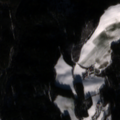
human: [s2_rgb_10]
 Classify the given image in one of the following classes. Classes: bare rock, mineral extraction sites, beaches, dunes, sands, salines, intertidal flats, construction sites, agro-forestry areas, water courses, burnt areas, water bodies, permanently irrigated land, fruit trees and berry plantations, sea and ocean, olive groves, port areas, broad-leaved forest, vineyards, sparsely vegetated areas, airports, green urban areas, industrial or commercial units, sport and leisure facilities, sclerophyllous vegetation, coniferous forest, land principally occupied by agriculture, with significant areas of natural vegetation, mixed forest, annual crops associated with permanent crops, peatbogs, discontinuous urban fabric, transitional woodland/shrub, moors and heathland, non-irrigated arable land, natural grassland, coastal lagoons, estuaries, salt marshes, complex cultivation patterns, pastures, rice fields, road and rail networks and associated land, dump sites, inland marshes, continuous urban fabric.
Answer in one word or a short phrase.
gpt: non-irrigated arable land, complex cultivation patterns, coniferous forest